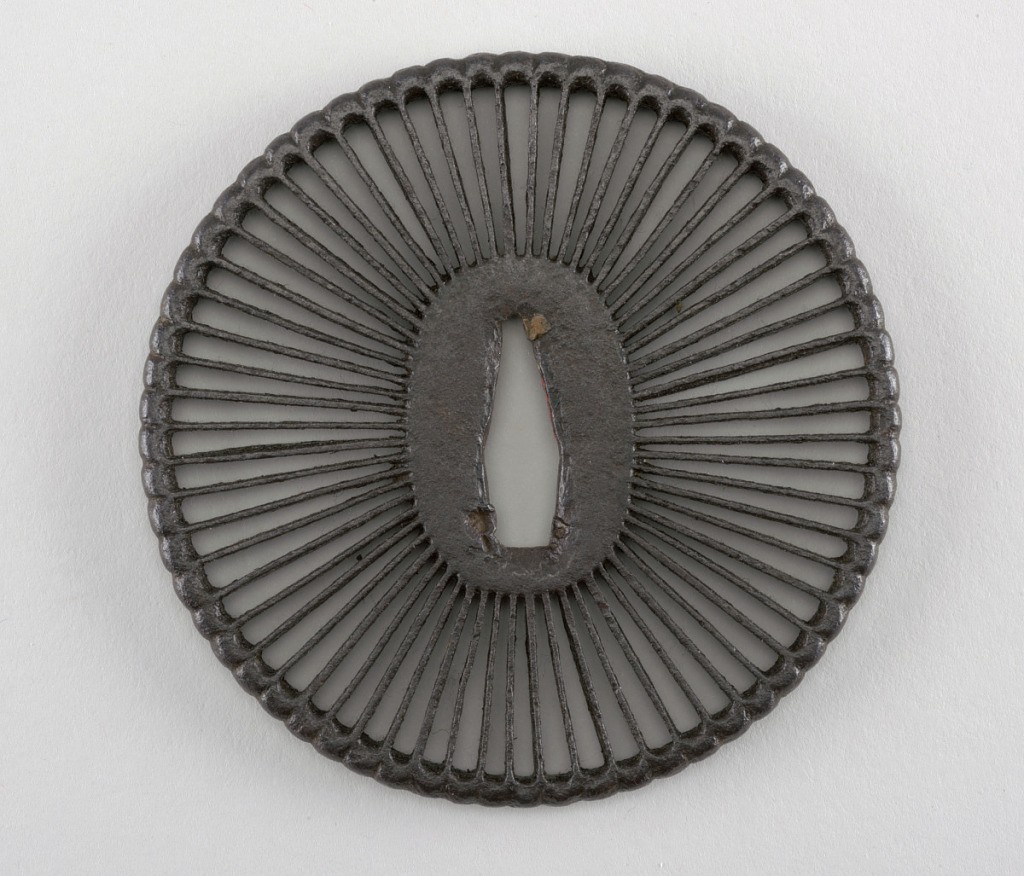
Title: Tsuba
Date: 17th century
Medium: Iron, shakudo (a soft copper and gold alloy)
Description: This tatsu (iron) tsuba is kiku (chrysanthemum) in shape and pattern. Ji sukashi (cutout) workmanship forms the flower's petals. At the center is the nakago-ana, an opening through which the sword passes, surrounded by a migaki (smooth) surface with chisel marks and remnants of sekigane (plugs added to fit the tsuba to a sword) made of shakudo (a soft copper and gold alloy).